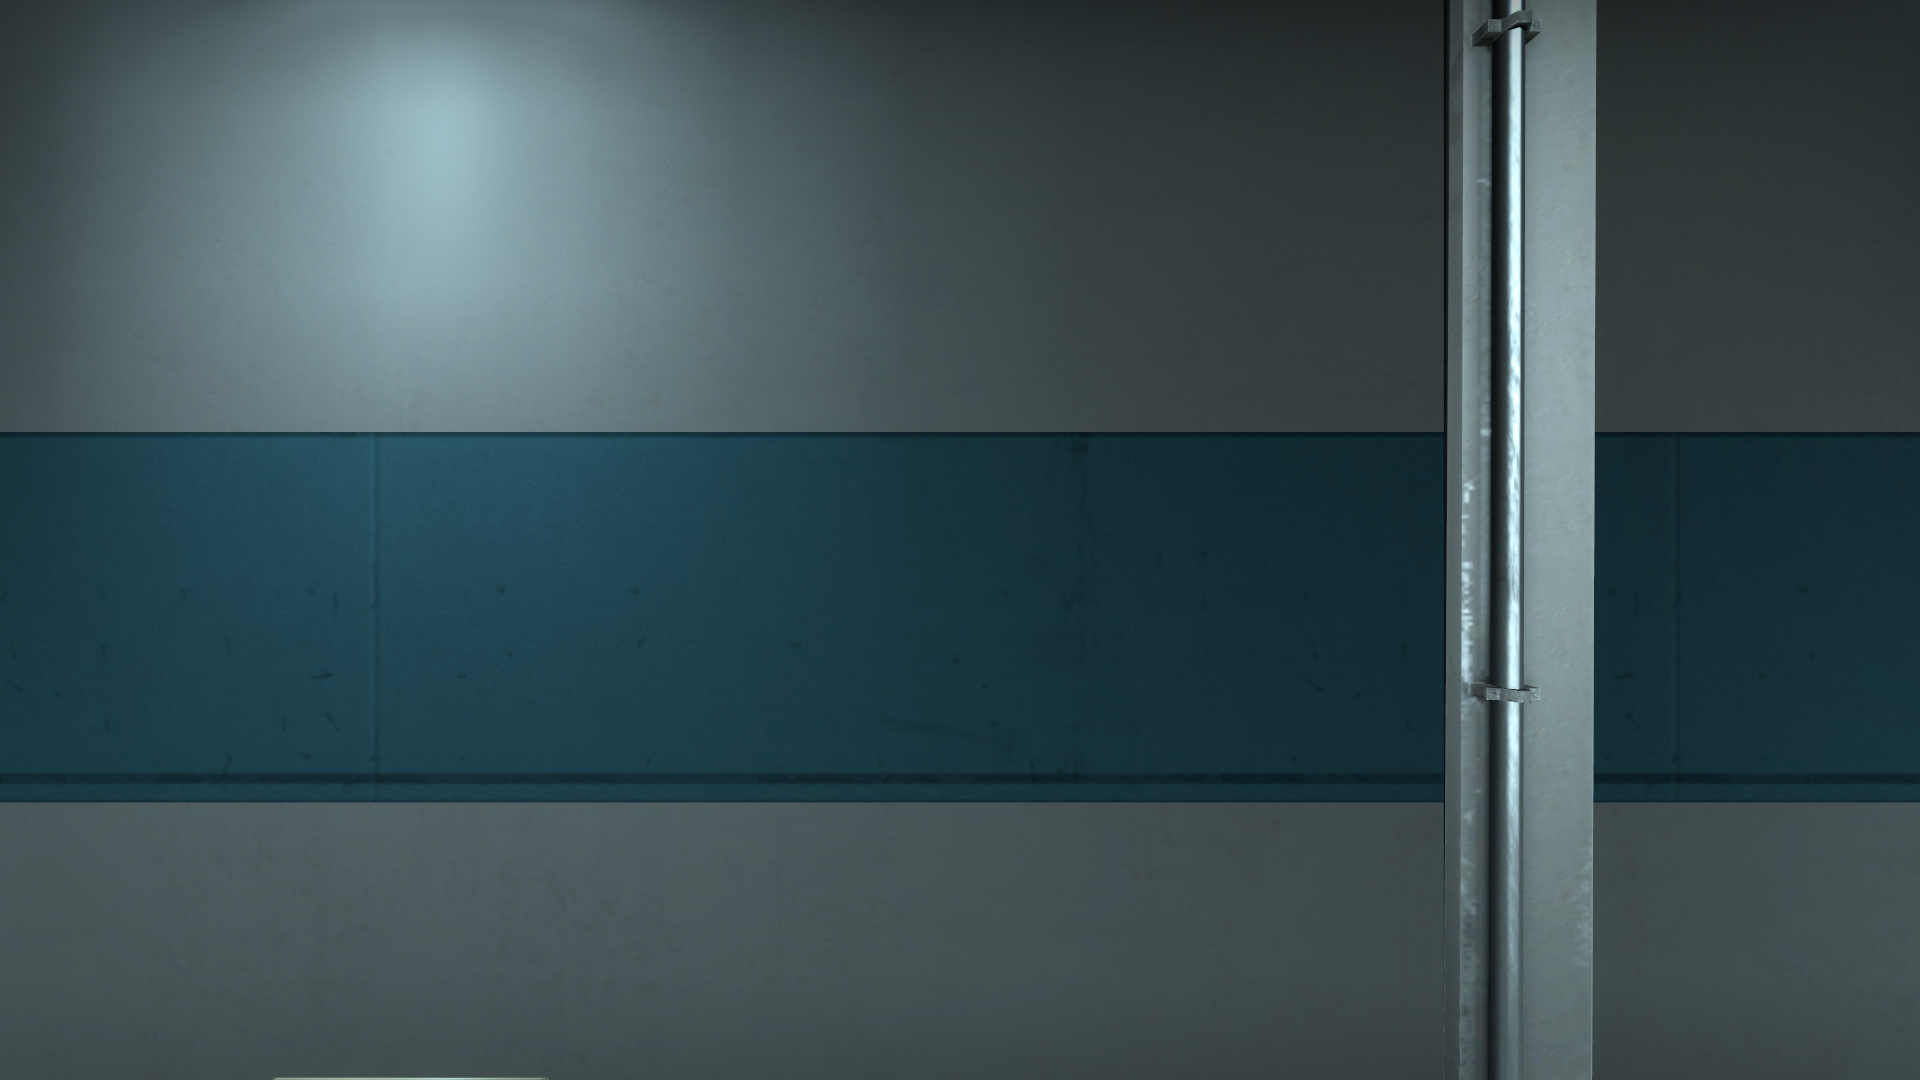
Map: de_train